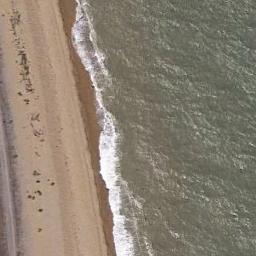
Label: beach